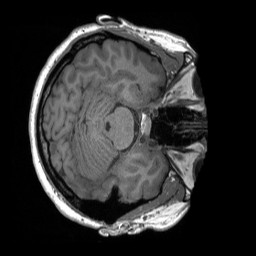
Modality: T1w
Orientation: axial
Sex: male
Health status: ill
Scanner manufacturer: siemens
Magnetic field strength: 3 T
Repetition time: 1.66 s
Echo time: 0.00254 s